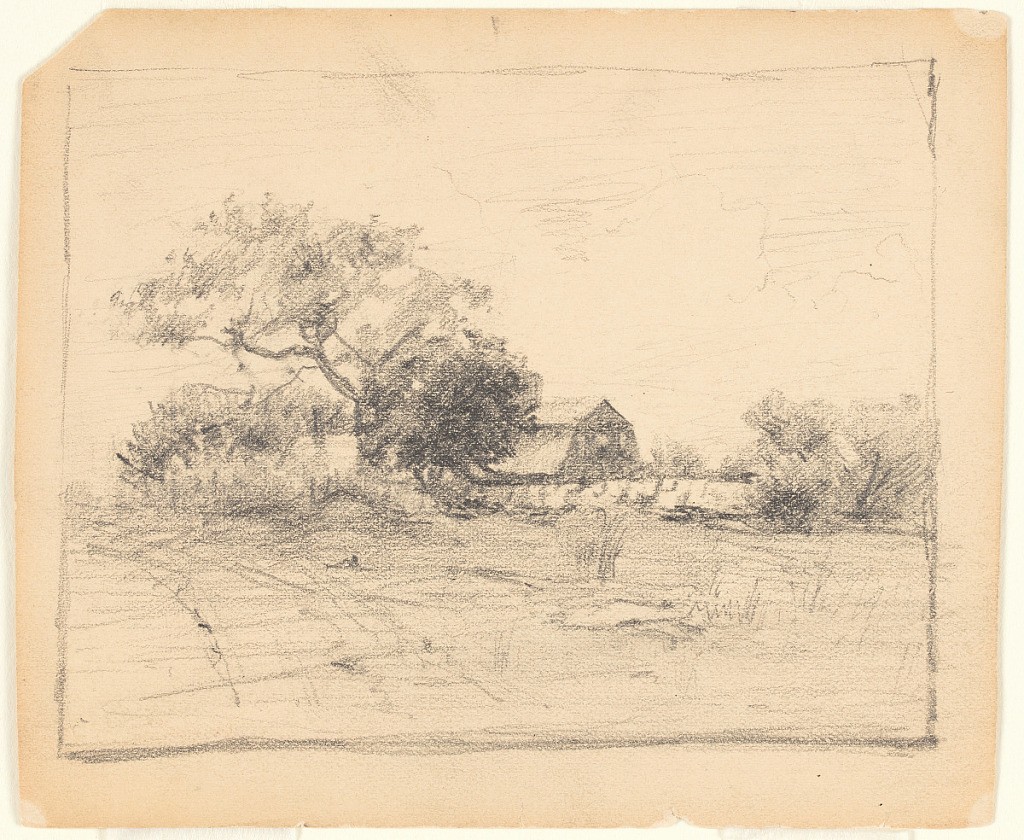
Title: Landscape
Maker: Walter Clark, American, 1848–1917
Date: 1884
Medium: Graphite on paper
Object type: Drawing
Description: Houses and trees are shown in the middle distance. A road seems to be indicated in the left foreground. Framing lines.